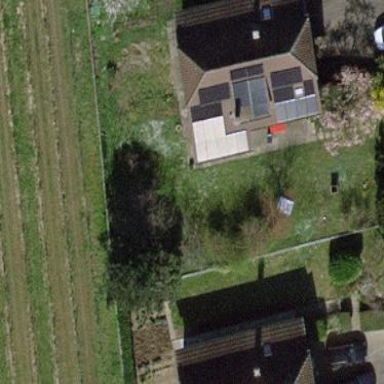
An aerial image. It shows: Simple house.